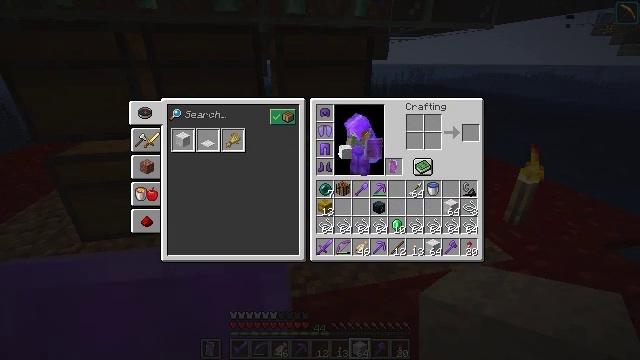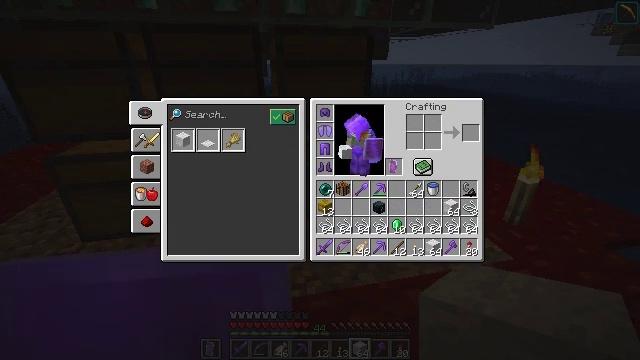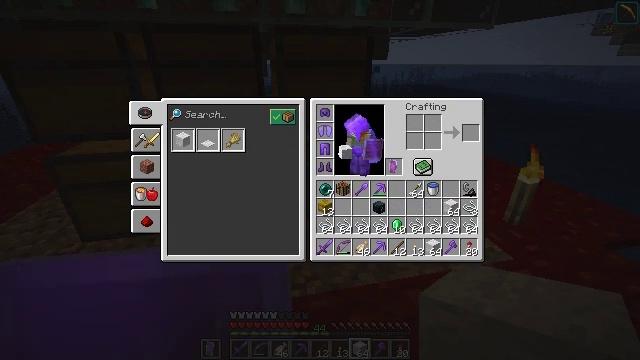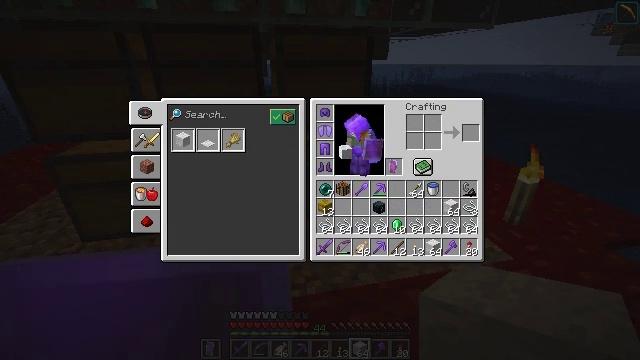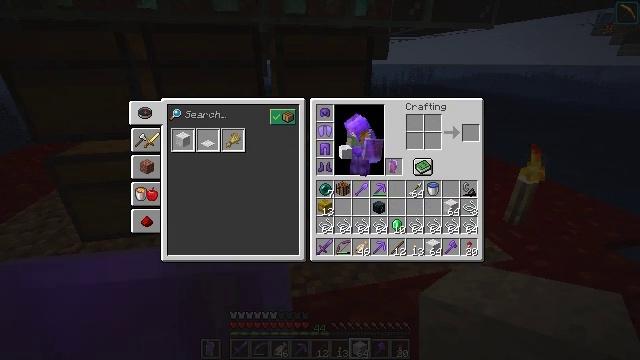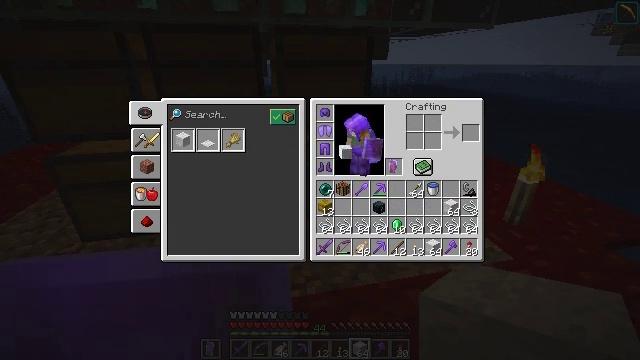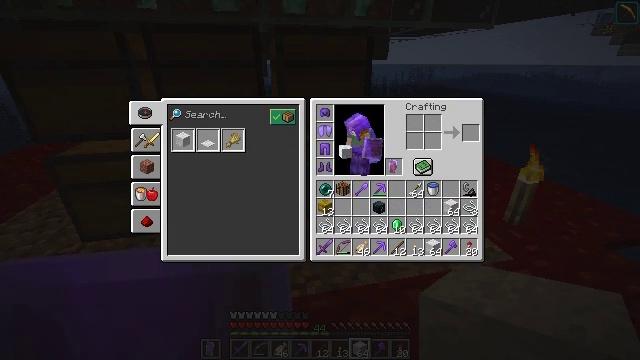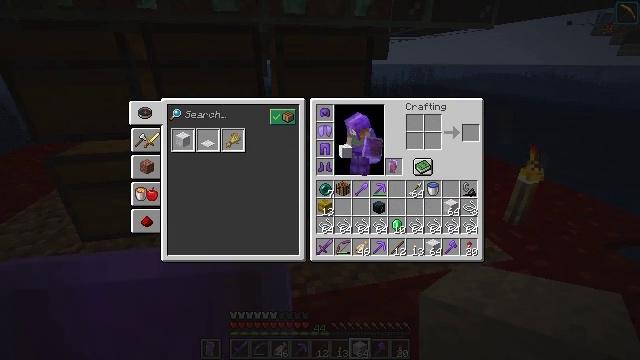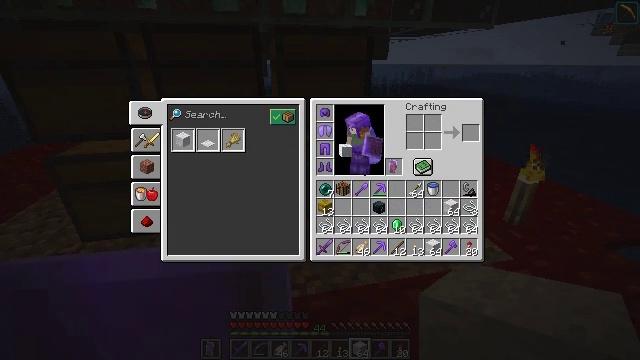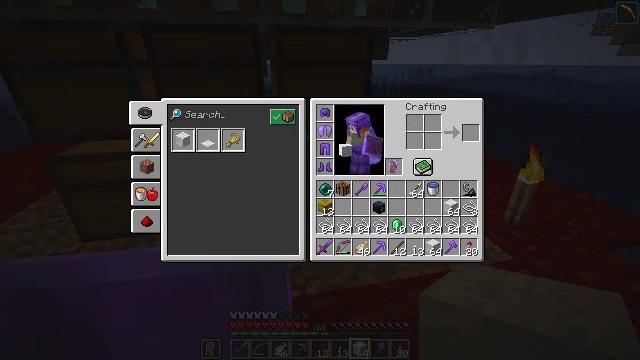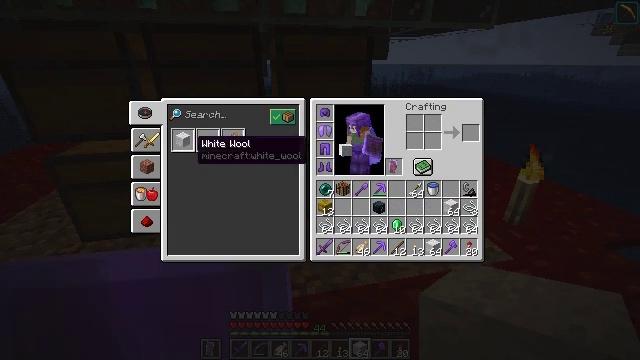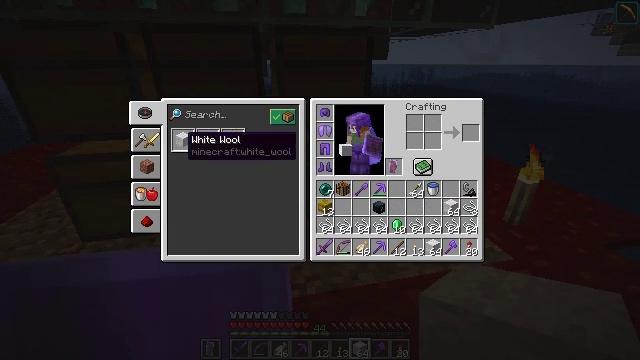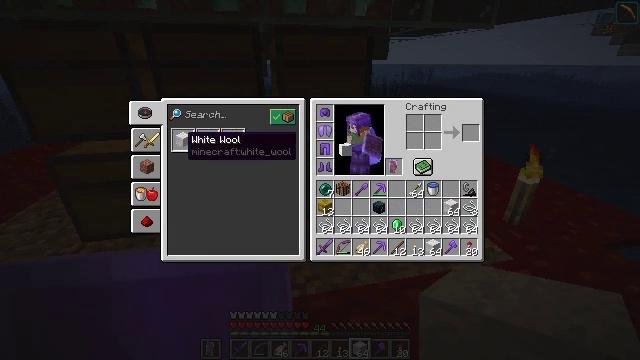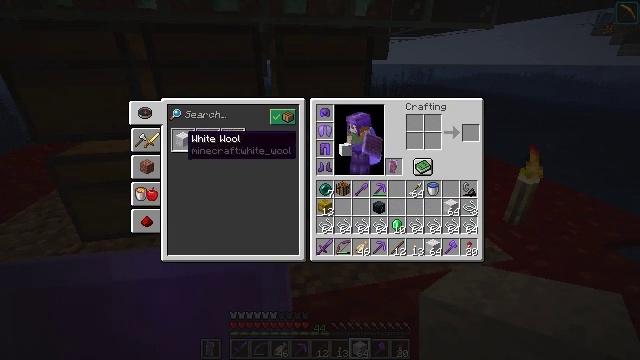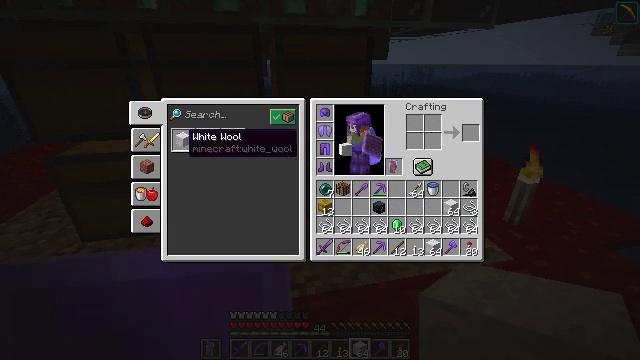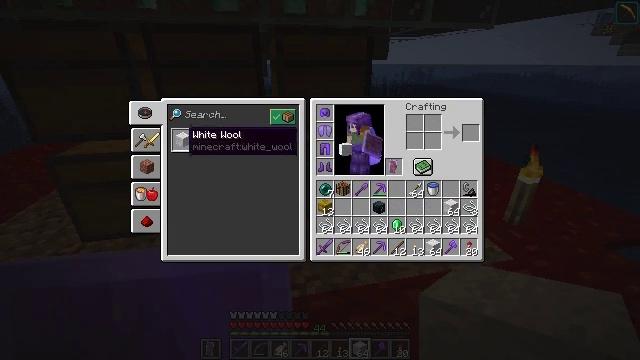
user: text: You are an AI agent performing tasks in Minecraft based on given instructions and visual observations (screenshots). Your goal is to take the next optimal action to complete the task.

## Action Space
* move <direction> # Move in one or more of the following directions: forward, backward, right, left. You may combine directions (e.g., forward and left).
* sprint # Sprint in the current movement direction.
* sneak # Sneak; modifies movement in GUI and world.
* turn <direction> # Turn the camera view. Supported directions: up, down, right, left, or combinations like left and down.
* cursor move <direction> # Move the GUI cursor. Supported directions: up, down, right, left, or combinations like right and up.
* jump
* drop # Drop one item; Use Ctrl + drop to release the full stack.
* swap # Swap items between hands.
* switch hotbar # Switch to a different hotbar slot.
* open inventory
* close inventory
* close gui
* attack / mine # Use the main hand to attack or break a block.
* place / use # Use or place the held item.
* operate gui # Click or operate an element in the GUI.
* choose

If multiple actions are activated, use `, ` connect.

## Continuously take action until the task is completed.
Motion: motion action
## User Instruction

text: Use string to craft white wool.
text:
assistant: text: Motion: sneak, turn left
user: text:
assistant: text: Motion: sneak
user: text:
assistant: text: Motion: sneak
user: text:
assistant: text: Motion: sneak, turn up
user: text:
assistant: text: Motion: sneak, turn up
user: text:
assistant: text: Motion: sneak, turn up
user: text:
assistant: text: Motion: sneak, turn right and up
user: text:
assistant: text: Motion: sneak, turn right and up
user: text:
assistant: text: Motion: sneak
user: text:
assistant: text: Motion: sneak
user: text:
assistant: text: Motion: sneak, turn left
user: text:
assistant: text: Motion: sneak
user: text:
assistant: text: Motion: sneak
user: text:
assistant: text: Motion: sneak
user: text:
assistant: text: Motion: sneak
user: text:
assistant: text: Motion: sneak
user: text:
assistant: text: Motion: sneak
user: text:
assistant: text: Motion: sneak, attack / mine
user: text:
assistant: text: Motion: sneak, attack / mine
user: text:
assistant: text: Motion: sneak, attack / mine
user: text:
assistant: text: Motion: sneak, turn right
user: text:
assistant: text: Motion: sneak, turn right
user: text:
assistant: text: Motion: sneak, turn right
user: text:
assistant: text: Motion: sneak, turn right
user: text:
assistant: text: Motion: sneak, turn right
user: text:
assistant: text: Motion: sneak, turn right
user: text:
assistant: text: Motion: sneak
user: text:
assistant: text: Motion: sneak
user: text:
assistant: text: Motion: sneak
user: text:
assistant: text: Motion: sneak